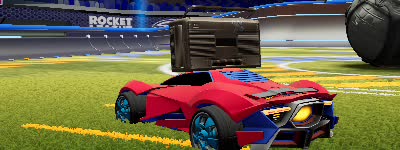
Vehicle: werewolf